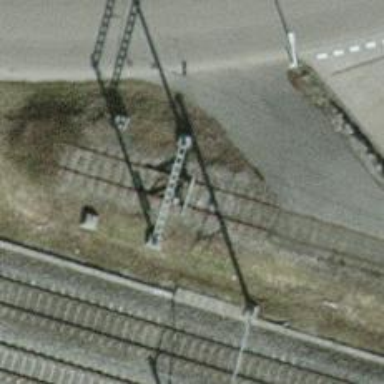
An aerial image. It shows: Railway buffer stop.